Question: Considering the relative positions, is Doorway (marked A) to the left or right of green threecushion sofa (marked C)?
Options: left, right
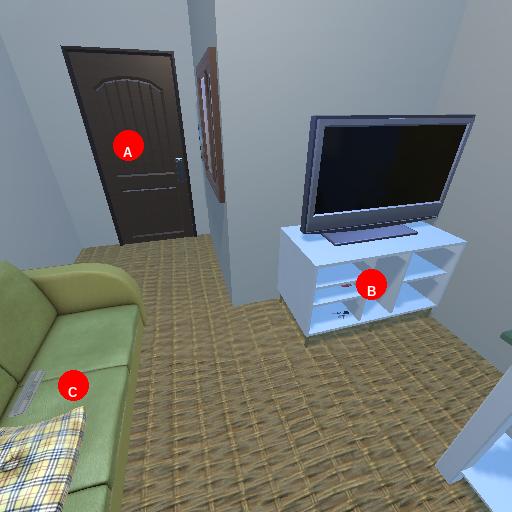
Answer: left